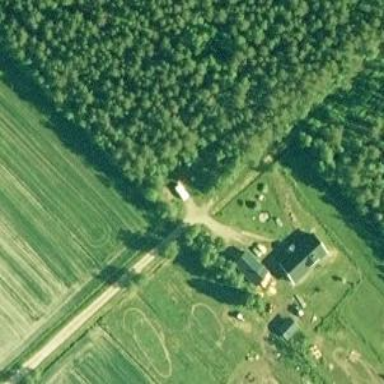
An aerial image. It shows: Driveway leading to service road.